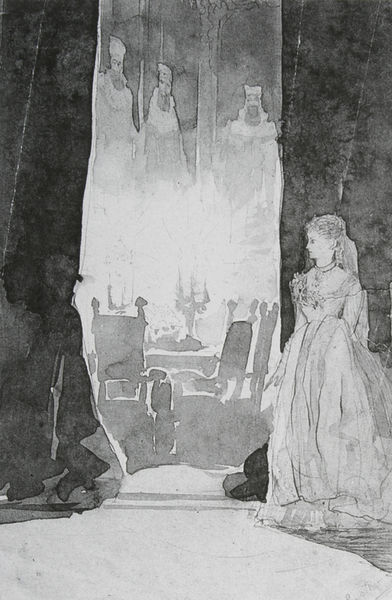
Titel: In den Kulissen
Künstler: Clara von Rappard
Institution: Privatbesitz
Schlagwörter: baum, dunkel, feder, schatten, weiß, aquarell, menschen, mädchen, stadt, abend, blumen, frau, frisur, geste, grau, haar, hell, hintergrund, kleid, licht, männer, profil, schwarz, skizze, stuhl, stühle, szene, tisch, vordergrund, zeichnung, zimmer, blick, dame, tuch, fest, gesellschaft, leute, tanz, versammlung, bart, blond, jung, arm, arme, falten, stehen, portrait, porträt, rückenlehne, vorhang, sonne, haare, sessel, stoff, adel, drei, aufführung, bühne, person, theater, prinzessin, zart, adelige, schleppe, taille, halsband, mieder, studie, kette, leer, beleuchtung, bühnenbild, grisaille, inszenierung, saal, vorstellung, chair, chandelier, court, curtain, curtains, king, könig, men, palace, people, priest, white, essen, tafel, black, chairs, dark, dress, female, gestühl, gray, grey, jugendstil, lady, meeting, painting, table, vorhänge, wall, woman, runde, dekor, wandgemälde, kerze, gown, robe, servant, kerzen, kronleuchter, leuchter, lüster, dining, dining room, junge frau, warten, dekolleté, gestalt, halle, versteckt, eingang, tusche, offen, durchblick, lehnstuhl, schwarz weiss, radierung, lithografie, bleistift, entwurf, festmahl, mahl, mahlzeit, ritter, tinte, rolle, stück, gedeck, gedeckt, kerzenhalter, kerzenleuchter, armlehnen, sad, bestuhlung, man, märchen, girl, water, heimlich, male, ständer, versteck, hochzeit, könige, evening, light, drawing, maria, black and white, grautöne, turban, castle, shadow, mystik, kandelaber, dead, portraits, pferdeschwanz, schwelle, schauspielerin, zuhören, feast, lamps, royal, boudoir, projektion, watercolor, watercolour, fire, collier, candle, intim, lauschen, wash, shadows, acquarell, thronsaal, geheim, ghost, brautkleid, guard, candles, dramatic, flames, drei könige, rich, scary, schwerzweiß, revue, dinner, thronsall, chaire, fear, theaterstück, backstage, beobachterin, debutante, monochromatic, queen, beards, banquet, warriors, castele, three men, bride, roya, wedding, worry, regal, innocent, inkwash, candlelight, kings, draperies, three kings, ghosts, ballgown, womanchair, candlelabra, drei ritter, drei rittrer, flowing dress, candalabra, water coclor, knjight